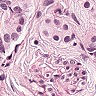
Metastatic tissue present: yes